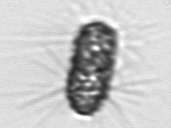
Label: Corethron_hystrix